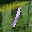
Label: 1